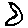
Label: moon